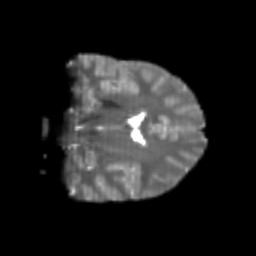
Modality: T2w
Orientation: coronal
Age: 20
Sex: male
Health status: healthy
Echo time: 0.074 s